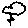
Label: flower